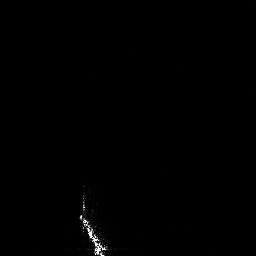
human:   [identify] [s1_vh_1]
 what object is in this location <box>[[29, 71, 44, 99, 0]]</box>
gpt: <ref>1 large ship at the bottom</ref>